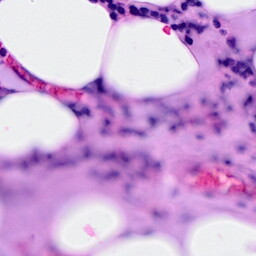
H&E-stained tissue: Breast